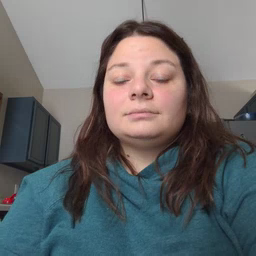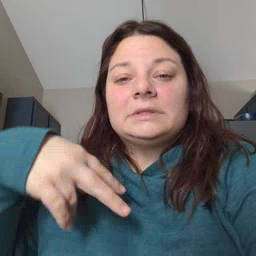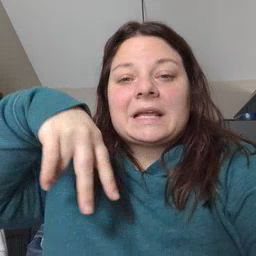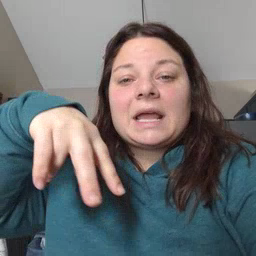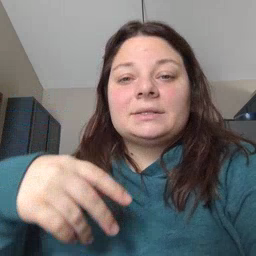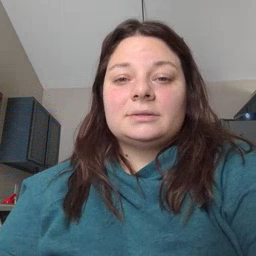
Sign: dance